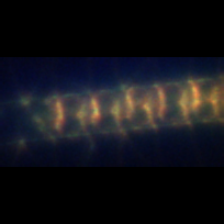
Taxon: Chaetoceros
Group: Diatoms